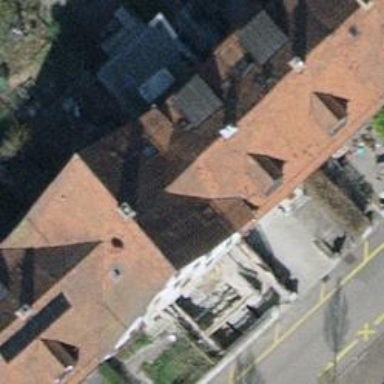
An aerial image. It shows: Building with tiled roof.